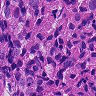
Metastatic tissue present: yes